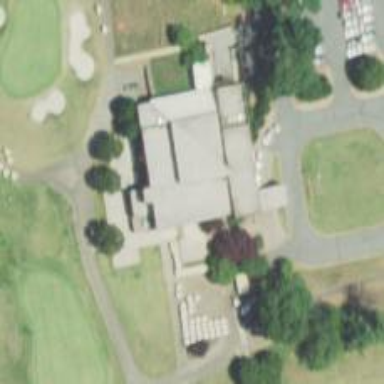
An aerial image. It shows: Golf-related image.